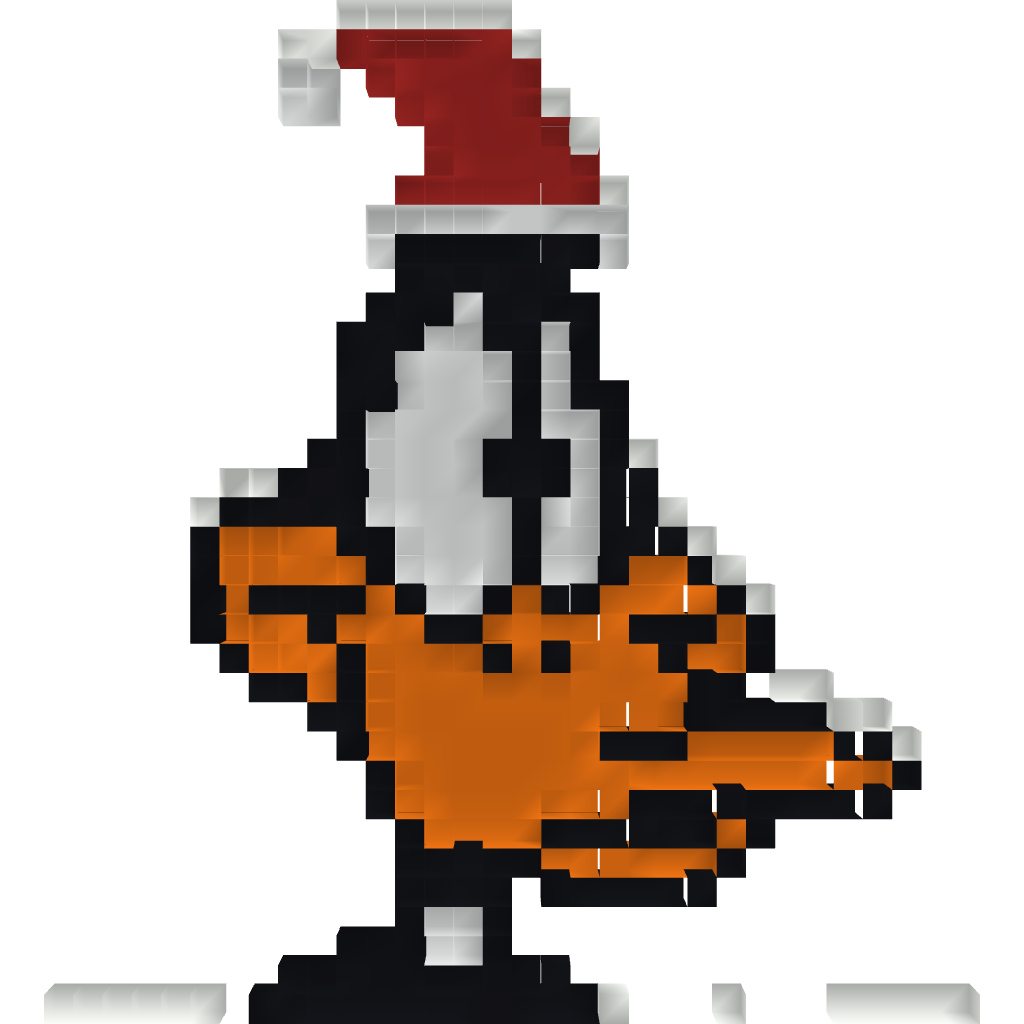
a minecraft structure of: Daffy Duck